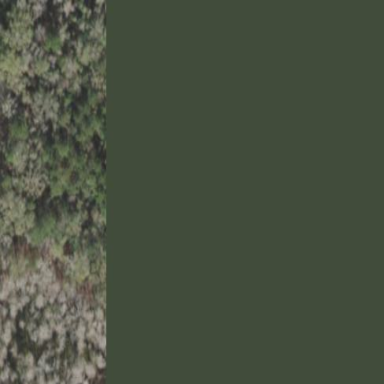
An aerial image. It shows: Mixed woodland with various types of leaves.